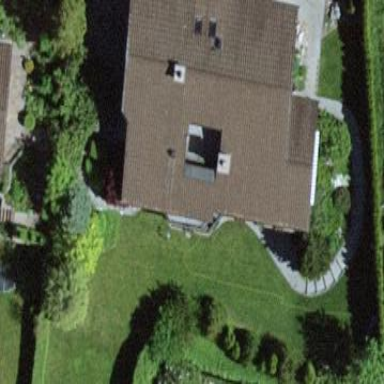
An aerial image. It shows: Simple and straightforward house.